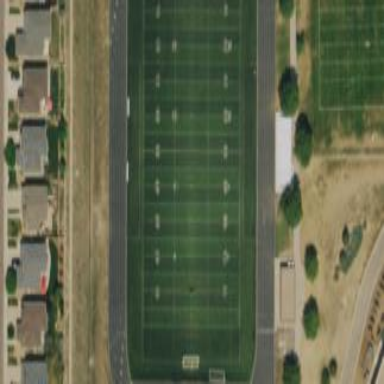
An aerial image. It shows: Pitch for American football.